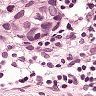
Metastatic tissue present: yes